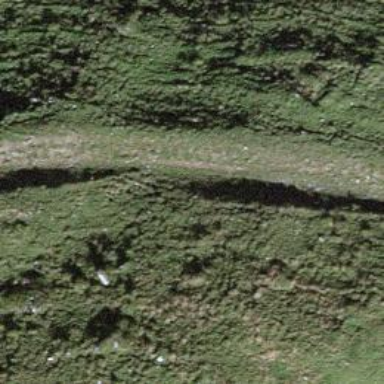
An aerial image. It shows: Path.